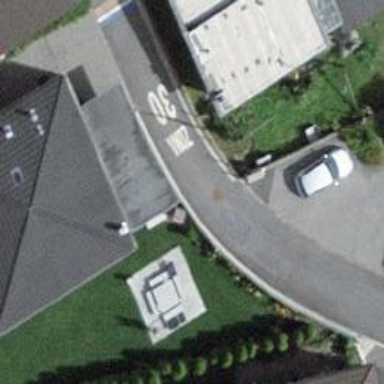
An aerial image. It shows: Residential road with asphalt surface.